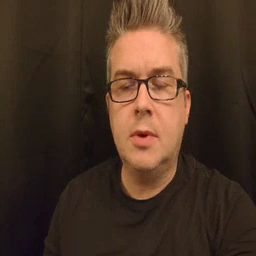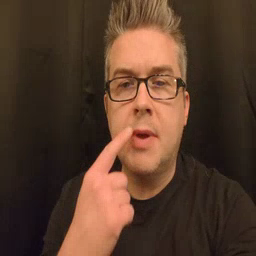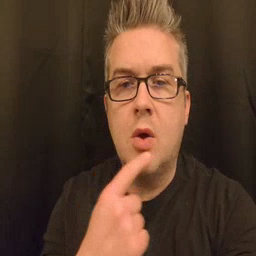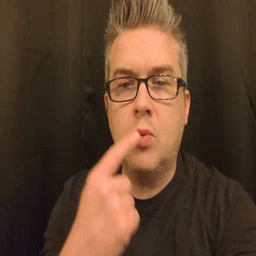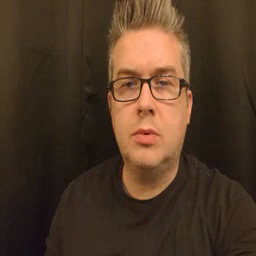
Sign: mouth